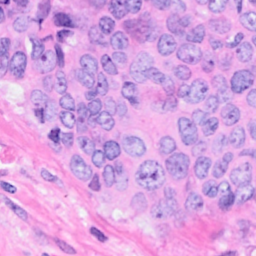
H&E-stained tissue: Breast